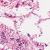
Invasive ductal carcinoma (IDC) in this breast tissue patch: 0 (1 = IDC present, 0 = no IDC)